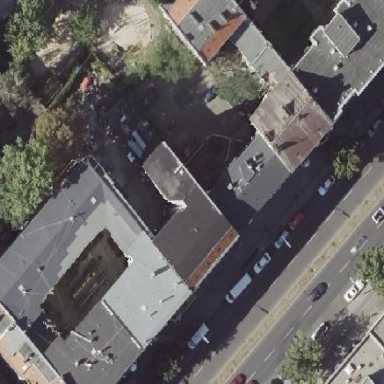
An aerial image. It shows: Residential building with distinctive double saltbox roof shape.